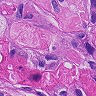
Metastatic tissue present: yes